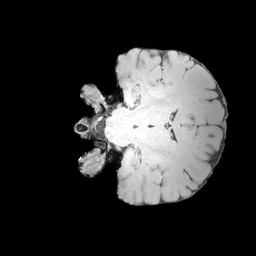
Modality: MP2RAGE
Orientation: coronal